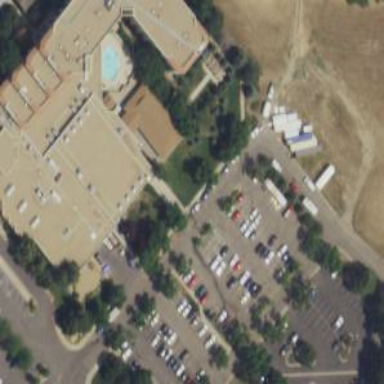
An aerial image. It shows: Tan-colored hotel building.